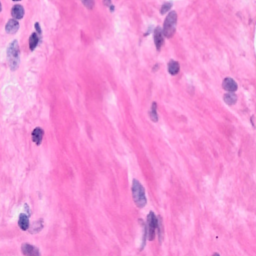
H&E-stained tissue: Breast